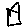
Label: house